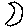
Label: moon